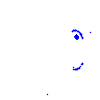
Particle: pion